Question: a few minutes ago i asked <URL> how to get parent records with a recursive CTE.
This works now, but I get the wrong order(backwards, ordered by the PK idData) when i create a Table valued Function which returns all parents. I cannot order directly because i need the logical order provided by the CTE.
This gives the correct order(from next parent to that parent and so on):
'''
declare @fiData int;
set @fiData=<PHONE>;
WITH PreviousClaims(idData,fiData)
AS(
SELECT parent.idData,parent.fiData
FROM tabData parent
WHERE parent.idData = @fiData
UNION ALL
SELECT child.idData,child.fiData
FROM tabData child
INNER JOIN PreviousClaims parent ON parent.fiData = child.idData
)
select iddata from PreviousClaims
'''
But the following function returns all records in backwards order(ordered by PK):
'''
CREATE FUNCTION [dbo].[_previousClaimsByFiData] (
@fiData INT
)
RETURNS @retPreviousClaims TABLE
(
idData int PRIMARY KEY NOT NULL
)
AS
BEGIN
DECLARE @idData int;
WITH PreviousClaims(idData,fiData)
AS(
SELECT parent.idData,parent.fiData
FROM tabData parent
WHERE parent.idData = @fiData
UNION ALL
SELECT child.idData,child.fiData
FROM tabData child
INNER JOIN PreviousClaims parent ON parent.fiData = child.idData
)
INSERT INTO @retPreviousClaims
SELECT idData FROM PreviousClaims;
RETURN;
END;
select * from dbo._previousClaimsByFiData(<PHONE>);
'''
---
Since everybody beliefs that the CTE is not ordering(), i'm wondering why the opposite seems to be true. I have queried a child claim with many parents and the order in the CTE is exactly the logical order when i go from child to parent and so on. This would mean that the CTE is iterating from record to record like a cursor and the following select returns it in exact this order. But when i call the TVF i got the order of the primary key idData instead.
The solution was simple. I only needed to remove the parent key of the return-Table of the TVF. So change...
'''
RETURNS @retPreviousClaims TABLE
(
idData int PRIMARY KEY NOT NULL
)
'''
to...
'''
RETURNS @retPreviousClaims TABLE
(
idData int
)
'''
.. and it keeps the right "order" (same order they were inserted into the CTE's temporary result set).
Because Damien mentioned that the "CTE-Order" could change in certain circumstances, i will add a new column 'relationLevel' to the CTE which describes the level of relationship of the parent records (what is by the way quite useful in general f.e. for a ssas cube).
So the final Inline-TVF(which returns all columns) is now:
'''
CREATE FUNCTION [dbo].[_previousClaimsByFiData] (
@fiData INT
)
RETURNS TABLE AS
RETURN(
WITH PreviousClaims
AS(
SELECT 1 AS relationLevel, child.*
FROM tabData child
WHERE child.idData = @fiData
UNION ALL
SELECT relationLevel+1, child.*
FROM tabData child
INNER JOIN PreviousClaims parent ON parent.fiData = child.idData
)
SELECT TOP 100 PERCENT * FROM PreviousClaims order by relationLevel
)
'''
This is an exemplary relationship:
'''
select idData,fiData,relationLevel from dbo._previousClaimsByFiData(46600314);
'''

Thank you.
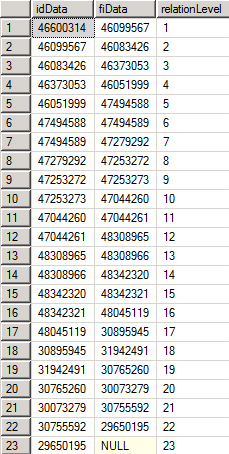
Answer: The correct way to do your ORDERing is to add an ORDER BY clause to your outermost select. Anything else is relying on implementation details that may change at any time (including if the size of your database/tables goes up, which may allow more parallel processing to occur).
If you need something convenient to allow the ordering to take place, look at Example D in the examples from the <URL>:
'''
WITH DirectReports(ManagerID, EmployeeID, Title, EmployeeLevel) AS
(
SELECT ManagerID, EmployeeID, Title, 0 AS EmployeeLevel
FROM dbo.MyEmployees
WHERE ManagerID IS NULL
UNION ALL
SELECT e.ManagerID, e.EmployeeID, e.Title, EmployeeLevel + 1
FROM dbo.MyEmployees AS e
INNER JOIN DirectReports AS d
ON e.ManagerID = d.EmployeeID
)
'''
Add something similay to the EmployeeLevel column to your CTE, and everything should work.